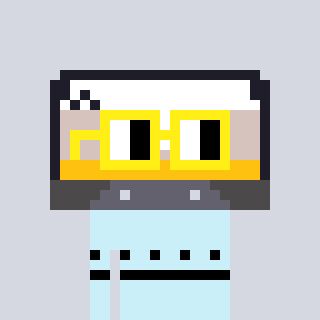
a pixel art character with square yellow glasses, a cassette tape-shaped head and a cold-colored body on a cool background